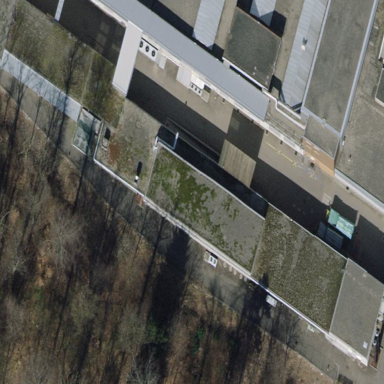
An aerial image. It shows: Building with flat roof.